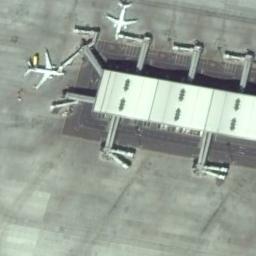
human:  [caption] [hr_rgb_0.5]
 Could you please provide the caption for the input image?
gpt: There are seven gates here, And two of them have parked aircraft .

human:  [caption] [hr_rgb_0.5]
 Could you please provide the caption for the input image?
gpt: Two airplanes were parked  on the airport beside the building .

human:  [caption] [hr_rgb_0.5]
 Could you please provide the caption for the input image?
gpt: Two planes parked next to a boarding bridge of a white terminal .

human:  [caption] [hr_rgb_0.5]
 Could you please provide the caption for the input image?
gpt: Two planes are around the terminal building .

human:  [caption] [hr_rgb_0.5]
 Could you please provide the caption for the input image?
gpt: Two planes are on the ground next to large buildings .